Question: Count the number of objects in the diagram.
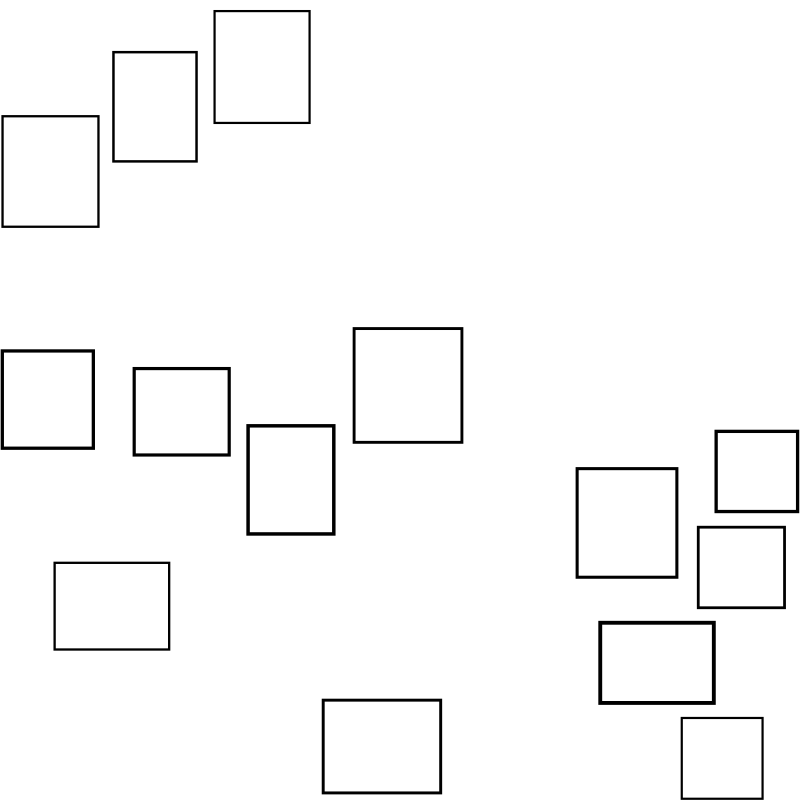
Answer: 14